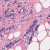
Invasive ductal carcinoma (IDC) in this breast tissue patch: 0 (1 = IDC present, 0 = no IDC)